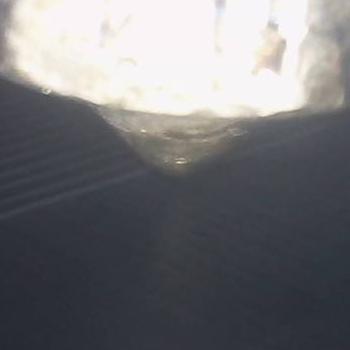
Flow rate: 42%